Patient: sex M, age 57
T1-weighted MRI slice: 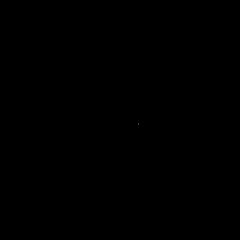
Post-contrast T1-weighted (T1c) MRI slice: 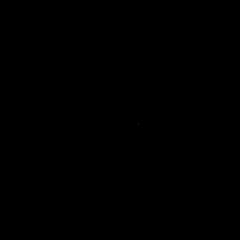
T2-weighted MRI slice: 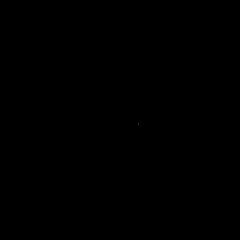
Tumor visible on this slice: no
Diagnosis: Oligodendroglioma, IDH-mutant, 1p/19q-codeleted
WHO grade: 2